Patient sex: M
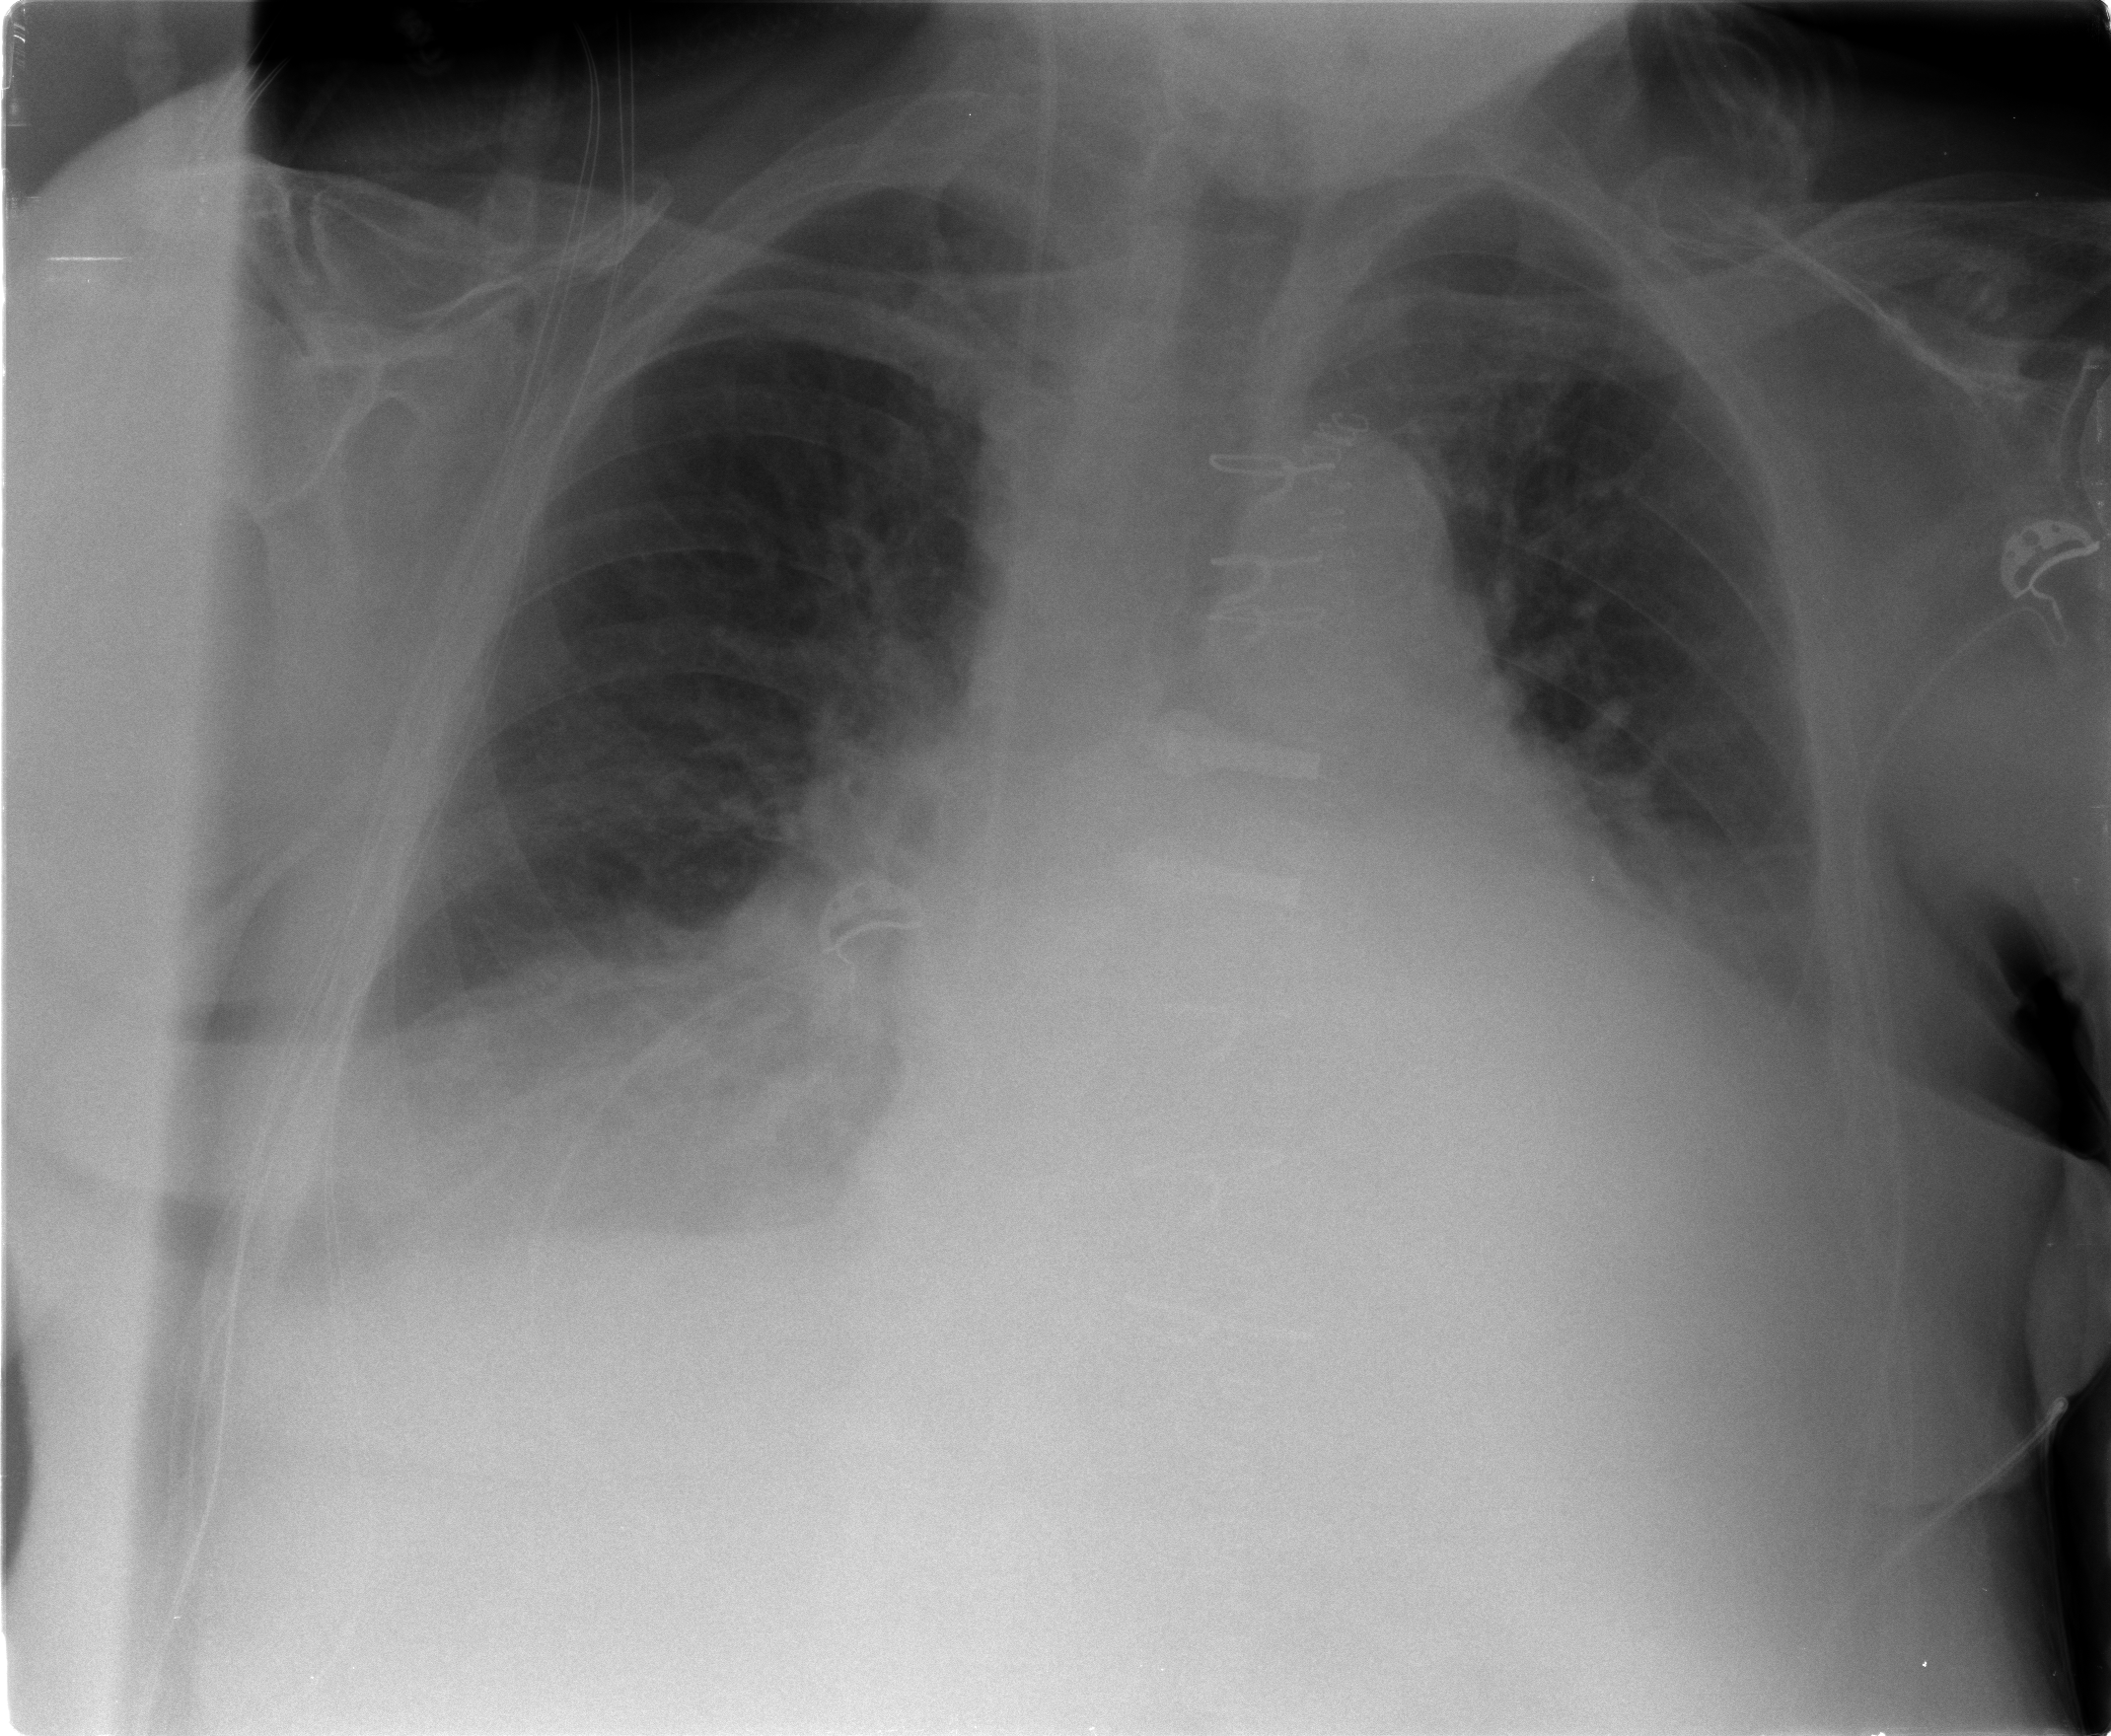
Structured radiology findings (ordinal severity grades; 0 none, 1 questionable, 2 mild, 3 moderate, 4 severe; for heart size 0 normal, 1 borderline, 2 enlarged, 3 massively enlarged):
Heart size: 2
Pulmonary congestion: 2
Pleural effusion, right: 1
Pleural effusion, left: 1
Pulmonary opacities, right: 0
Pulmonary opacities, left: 0
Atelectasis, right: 0
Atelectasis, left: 2